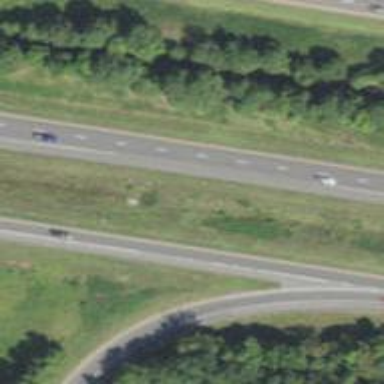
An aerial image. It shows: Asphalt motorway.